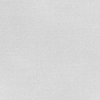
Atmospheric dust classification: dusty